Question: Creating HR Manager app using Angular for frontend and .NET for backend. I get error from assigning type in interceptor for HttpRequests.
auth.interceptor.service.ts
'''
import { Injectable } from '@angular/core';
import { HttpEvent, HttpInterceptor, HttpHandler, HttpRequest, HttpHeaders, HttpErrorResponse } from '@angular/common/http';
import { Observable, from, tap } from 'rxjs';
import { CoreModule } from './core.module';
import { AuthService } from './auth-service.component';
import { Constants } from '../constants';
import { Router } from '@angular/router';
@Injectable()
export class AuthInterceptorService implements HttpInterceptor {
constructor(
private _authService: AuthService,
private _router: Router,
) { }
intercept(req: HttpRequest<any>, next: HttpHandler): Observable<HttpEvent<any>> {
if (req.url.startsWith(Constants.apiRoot)) {
return from(this._authService.getAccessToken().then(token => {
const headers = new HttpHeaders().set('Authorization', 'Bearer ${token}');
const authReq = req.clone({ headers });
return next.handle(authReq).pipe(tap(_ => { }, error => {
var respError = error as HttpErrorResponse;
if (respError && (respError.status === 401 || respError.status === 403)) {
this._router.navigate(['/unauthorized']);
}
})).toPromise();
}));
} else {
return next.handle(req);
}
}
}
'''
AuthService is service for handling login, logout, geting tokens and other needed function.
auth-service.component.ts
'''
import { Injectable } from '@angular/core';
import { CoreModule } from './core.module';
import { UserManager, User } from 'oidc-client';
import { Constants } from '../constants';
import { Subject } from 'rxjs';
@Injectable()
export class AuthService {
private _userManager: UserManager;
private _user: User | undefined;
private _loginChangedSubject = new Subject<boolean>();
loginChanged = this._loginChangedSubject.asObservable();
constructor() {
const stsSettings = {
authority: 'https://localhost:5443/',
client_id: 'spa-client',
redirect_uri: '${Constants.clientRoot}signin-callback',
scope: 'openid profile projects-api',
response: 'id_token token',
post_logout_redirect_uri: '${Constants.clientRoot}signout-callback',
};
this._userManager = new UserManager(stsSettings);
}
login(): any {
return this._userManager.signinRedirect();
}
isLoggedIn(): Promise<boolean> {
return this._userManager.getUser().then(user => {
const userCurrent = !!user && !user.expired;
if (this._user !== user) {
this._loginChangedSubject.next(userCurrent);
}
this._user = user!;
return userCurrent;
});
}
completeLogin() {
return this._userManager.signinRedirectCallback().then(user => {
this._user = user;
this._loginChangedSubject.next(!!user && !user.expired);
return user;
});
}
logout() {
this._userManager.signoutRedirect();
}
completeLogout() {
this._user = null!;
return this._userManager.signoutRedirectCallback();
}
getAccessToken() {
return this._userManager.getUser().then(user => {
if (!!user && !user.expired) {
return user.access_token;
} else {
return null;
}
});
}
}
'''
I'm receiving this error:
'''
Type 'Observable<HttpEvent<any> | undefined>' is not assignable to type 'Observable<HttpEvent<any>>'.
Type 'HttpEvent<any> | undefined' is not assignable to type 'HttpEvent<any>'.
Type 'undefined' is not assignable to type 'HttpEvent<any>'.ts(2322)
'''
The error is caused here:
'''
return from(this._authService.getAccessToken().then(token => {
const headers = new HttpHeaders().set('Authorization', 'Bearer ${token}');
const authReq = req.clone({ headers });
return next.handle(authReq).pipe(tap(_ => { }, error => {
var respError = error as HttpErrorResponse;
if (respError && (respError.status === 401 || respError.status === 403)) {
this._router.navigate(['/unauthorized']);
}
})).toPromise();
}));
'''

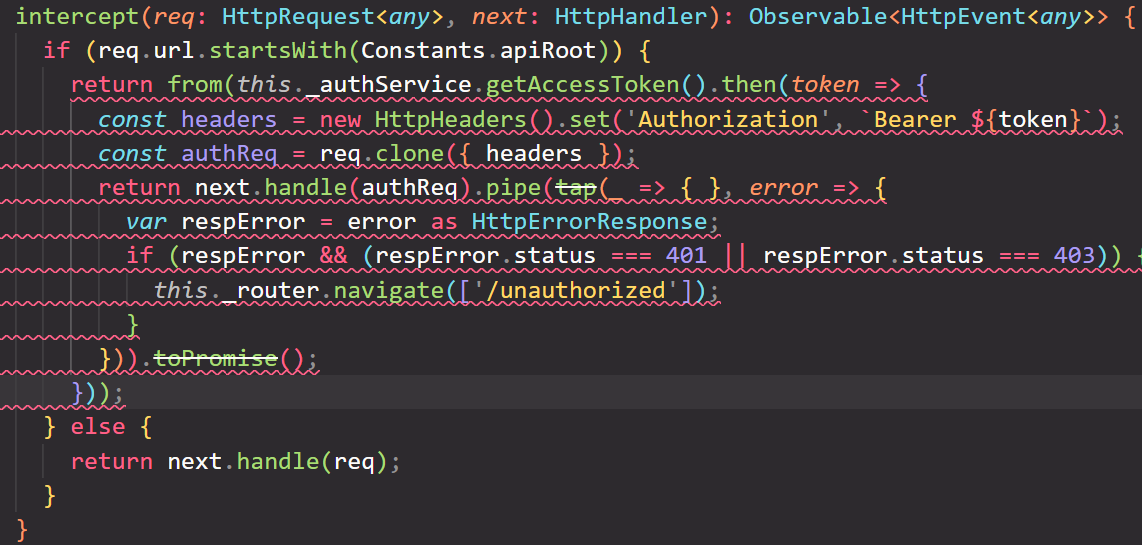
Answer: In RxJS 7, the return type of the Observable's toPromise() method has been fixed to better reflect the fact that Observables can yield zero values. This may be a breaking change to some projects as the return type was changed from 'Promise<T>' to 'Promise<T | undefined>'.
<URL>
, do not use 'toPromise()'
'''
intercept(req: HttpRequest<any>, next: HttpHandler) {
if (!req.url.startsWith(Constants.apiRoot)) {
return next.handle(req);
}
return from(this._authService.getAccessToken()).pipe(
switchMap((token) => next.handle(req.clone({ setHeaders: { Authorization: 'Bearer ' + token } }))),
catchError((error) => {
if (error instanceof HttpErrorResponse && (error.status === 401 || error.status === 403)) {
this._router.navigate(['/unauthorized']);
return EMPTY; // if you wanna throw error comment out this line
}
return throwError(error);
})
);
}
'''